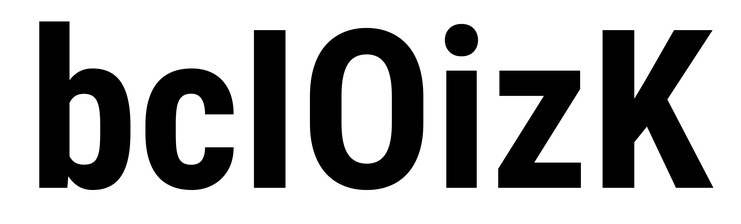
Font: Roboto_Condensed_Bold